Field crop: maize
Growth stage: 2
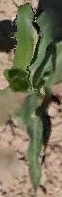
Species: maize